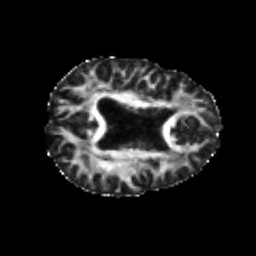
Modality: FA
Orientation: axial
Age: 25
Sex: male
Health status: healthy
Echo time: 0.074 s